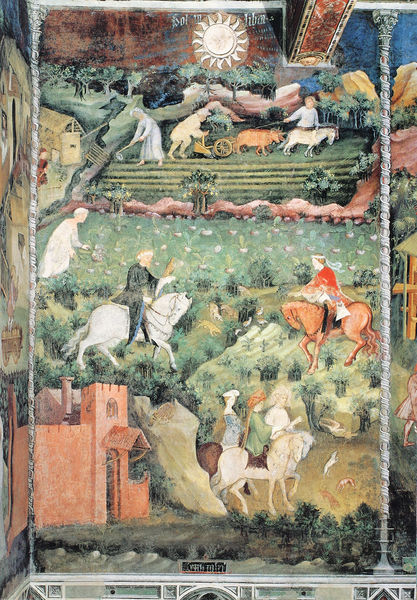
Titel: Il ciclo dei Mesi (Monatskreis)
Künstler: Meister Wenzeslaus
Standort: Trient, Torre Aquila (EU - I)
Schlagwörter: mann, bäume, landschaft, mädchen, blumen, bunt, frau, männer, gras, schloss, tiere, feld, kühe, natur, sonne, wald, bauern, esel, pferd, pferde, reiter, rund, garten, reiten, acker, dorf, farbe, rind, blue, crown, king, men, people, priest, red, white, women, black, green, lady, painting, wall, flowers, pink, brown, burg, leben, horses, man, sky, pfer, building, field, house, nature, orange, sun, tower, trees, grass, garden, plants, landarbeit, ochse, pflug, pflügen, castle, color, animals, dog, dogs, birds, szenen, scene, park, pastoral, cart, renaissance, brick, buildings, gate, manor, art, monk, medieval, religion, cow, farm, farmer, feild, home, horse, cottage, fields, forrest, riding, oxen, goat, chimney, pillar, farmers, tan, lord, star, mural, royalty, wheel, stars, womn, workers, hirarchie, nobility, niche, agriculture, hoe, riders, farming, chickens, mule, planting, fortress, plow, s, hunt, hounds, ox, pilgrim, clay, bulls, medival, artwork, mideval, midevil, keep, hoeing, day book, horsesred, hoing, oc, farking